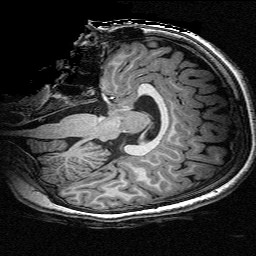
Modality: T1w
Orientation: sagittal
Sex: female